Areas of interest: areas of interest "Scientific Research Institution"
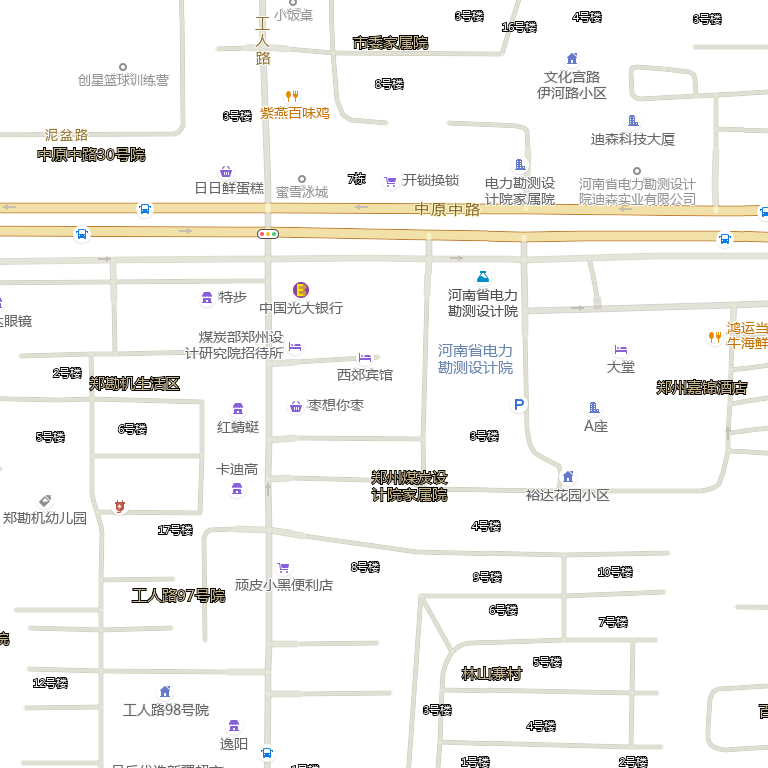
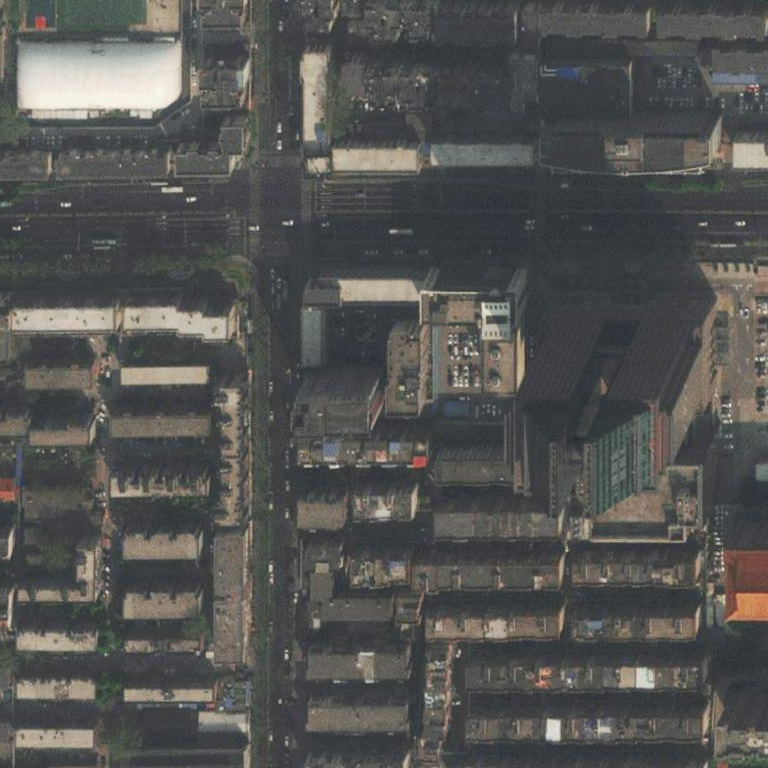